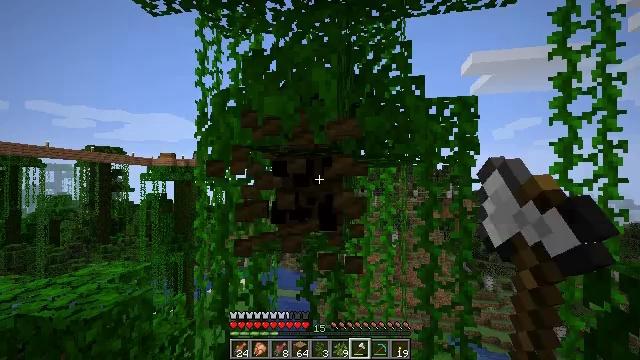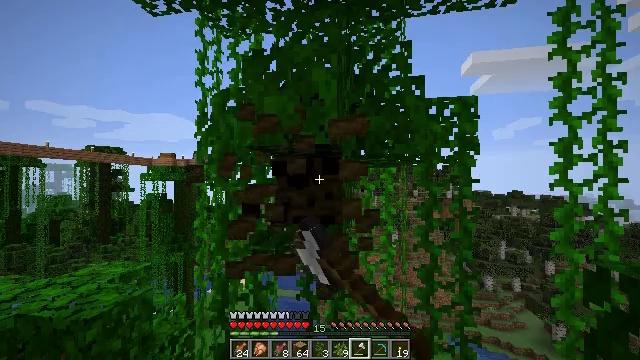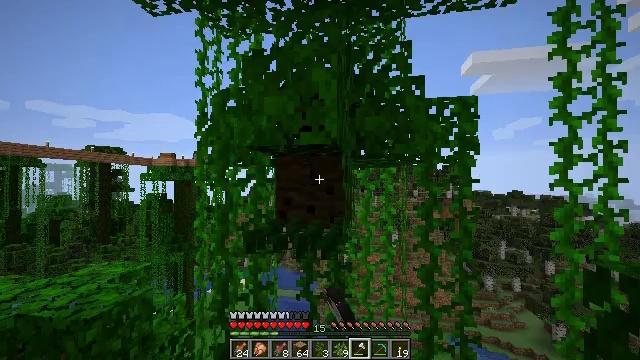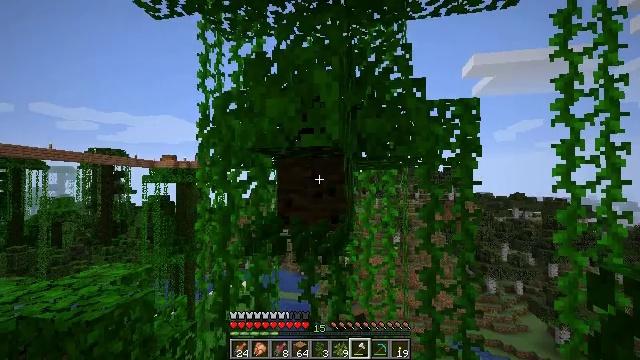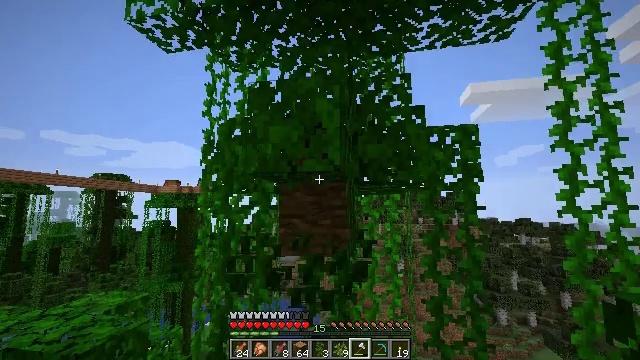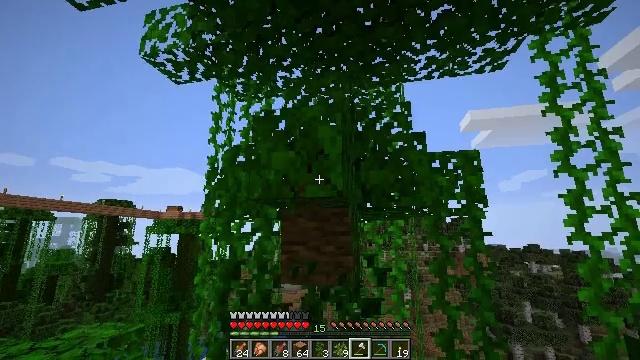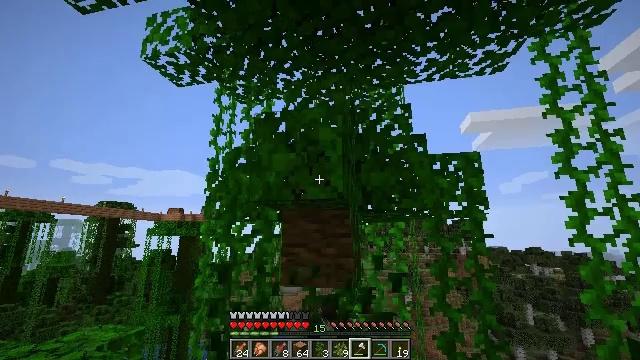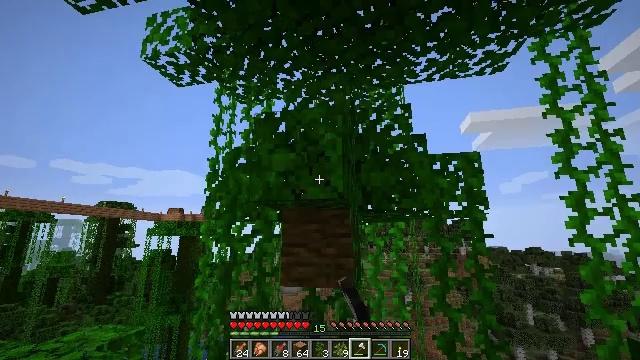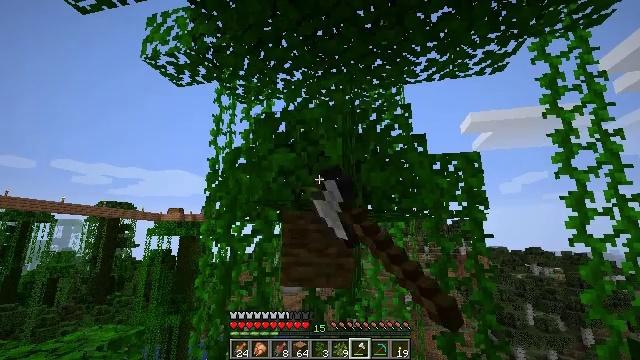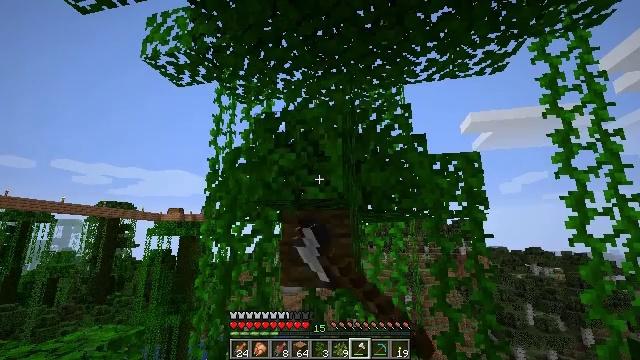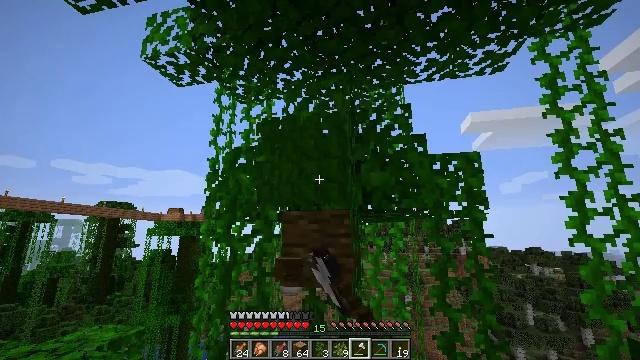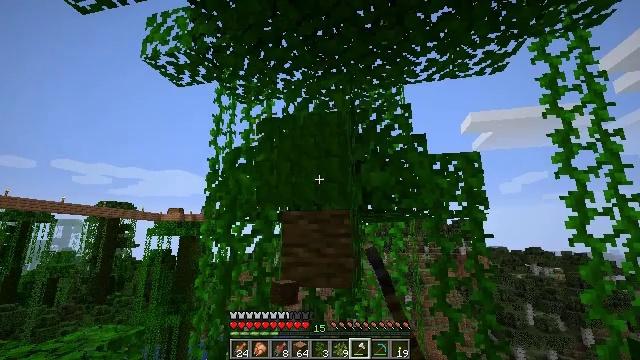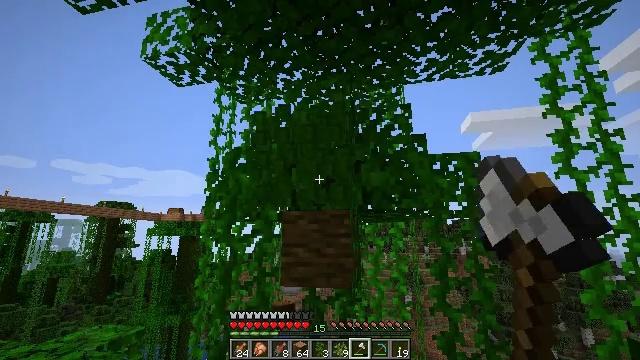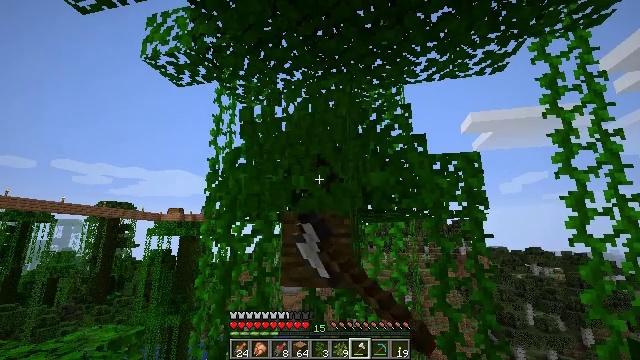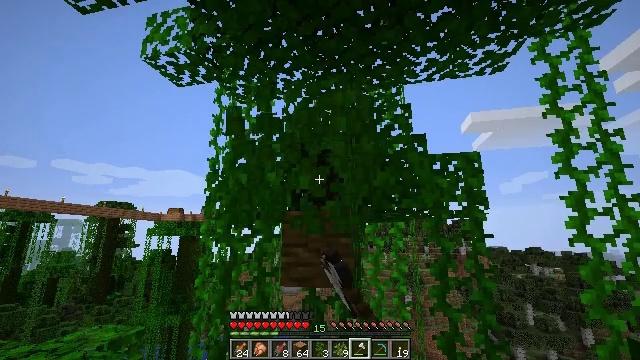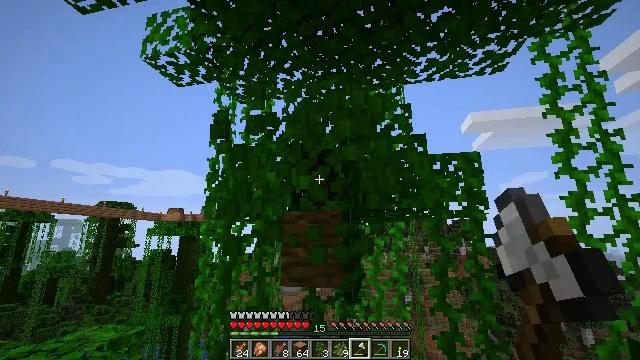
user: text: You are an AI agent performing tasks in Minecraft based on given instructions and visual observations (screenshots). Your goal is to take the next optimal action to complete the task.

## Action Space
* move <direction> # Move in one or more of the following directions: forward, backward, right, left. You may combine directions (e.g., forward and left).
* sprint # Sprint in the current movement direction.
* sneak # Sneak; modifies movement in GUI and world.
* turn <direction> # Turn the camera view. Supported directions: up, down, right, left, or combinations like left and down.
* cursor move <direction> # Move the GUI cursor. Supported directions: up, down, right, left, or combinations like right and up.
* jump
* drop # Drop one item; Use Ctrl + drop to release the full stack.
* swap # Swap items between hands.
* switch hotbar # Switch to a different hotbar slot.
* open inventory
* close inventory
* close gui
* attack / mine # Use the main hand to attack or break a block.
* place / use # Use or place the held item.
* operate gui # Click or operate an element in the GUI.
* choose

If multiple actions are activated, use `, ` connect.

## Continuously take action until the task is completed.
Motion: motion action
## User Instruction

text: Clear the jungle leaves to make way.
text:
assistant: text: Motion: attack / mine
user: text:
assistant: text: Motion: attack / mine
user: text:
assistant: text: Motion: attack / mine
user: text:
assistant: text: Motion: turn up, attack / mine
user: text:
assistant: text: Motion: turn up, attack / mine
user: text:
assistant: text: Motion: attack / mine
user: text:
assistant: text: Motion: attack / mine
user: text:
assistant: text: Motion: attack / mine
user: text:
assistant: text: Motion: attack / mine
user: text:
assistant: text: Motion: attack / mine
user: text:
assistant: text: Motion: attack / mine
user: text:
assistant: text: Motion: attack / mine
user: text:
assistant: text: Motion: attack / mine
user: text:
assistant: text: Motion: attack / mine
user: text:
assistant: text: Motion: attack / mine
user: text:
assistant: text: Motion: attack / mine
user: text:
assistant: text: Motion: attack / mine
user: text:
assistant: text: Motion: attack / mine
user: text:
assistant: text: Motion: attack / mine
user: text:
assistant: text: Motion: attack / mine
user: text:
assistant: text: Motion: attack / mine
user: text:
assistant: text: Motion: attack / mine
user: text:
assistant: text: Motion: attack / mine
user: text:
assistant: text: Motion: attack / mine
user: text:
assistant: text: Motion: attack / mine
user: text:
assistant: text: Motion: turn down, attack / mine
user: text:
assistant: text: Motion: attack / mine